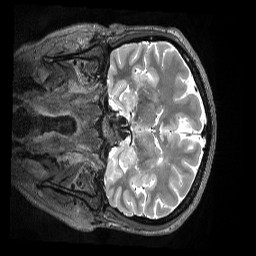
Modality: T2w
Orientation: coronal
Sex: male
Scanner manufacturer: siemens
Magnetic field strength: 3 T
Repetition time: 3.2 s
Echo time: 0.563 s